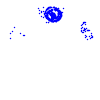
Particle: electron